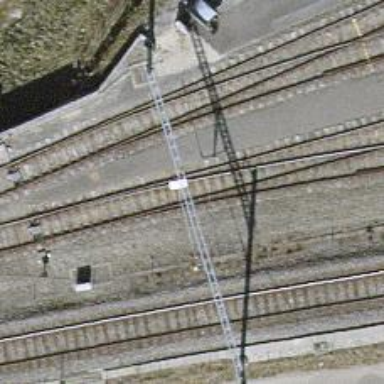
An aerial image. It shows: Single-track electrified railway service yard with contact line for trains.